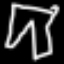
Label: pants